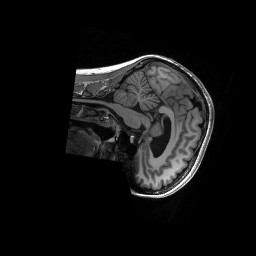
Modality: T1w
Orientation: sagittal
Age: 30
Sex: female
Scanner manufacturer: siemens
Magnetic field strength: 3 T
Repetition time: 2.53 s
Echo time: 0.0033 s